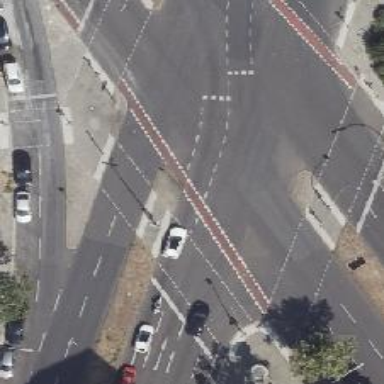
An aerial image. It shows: Footway that serves as traffic island.